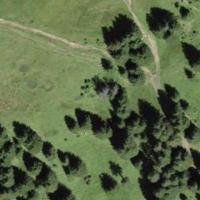
EUNIS habitat code: 23
Species observed at this site:
Caltha palustris
Campanula barbata
Equisetum sylvaticum
Linaria cannabina
Geum montanum
Arnica montana
Silene dioica
Pinguicula alpina